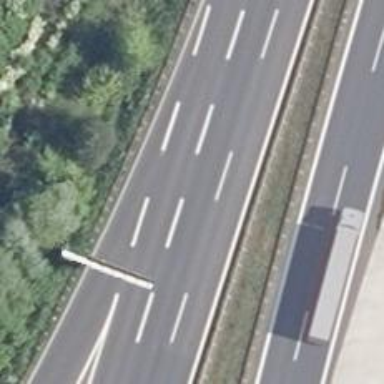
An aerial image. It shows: Motorway junction.